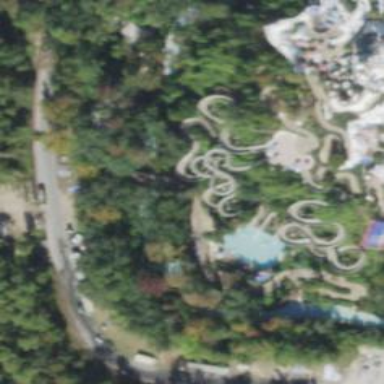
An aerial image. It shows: Water slide attraction.